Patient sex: F
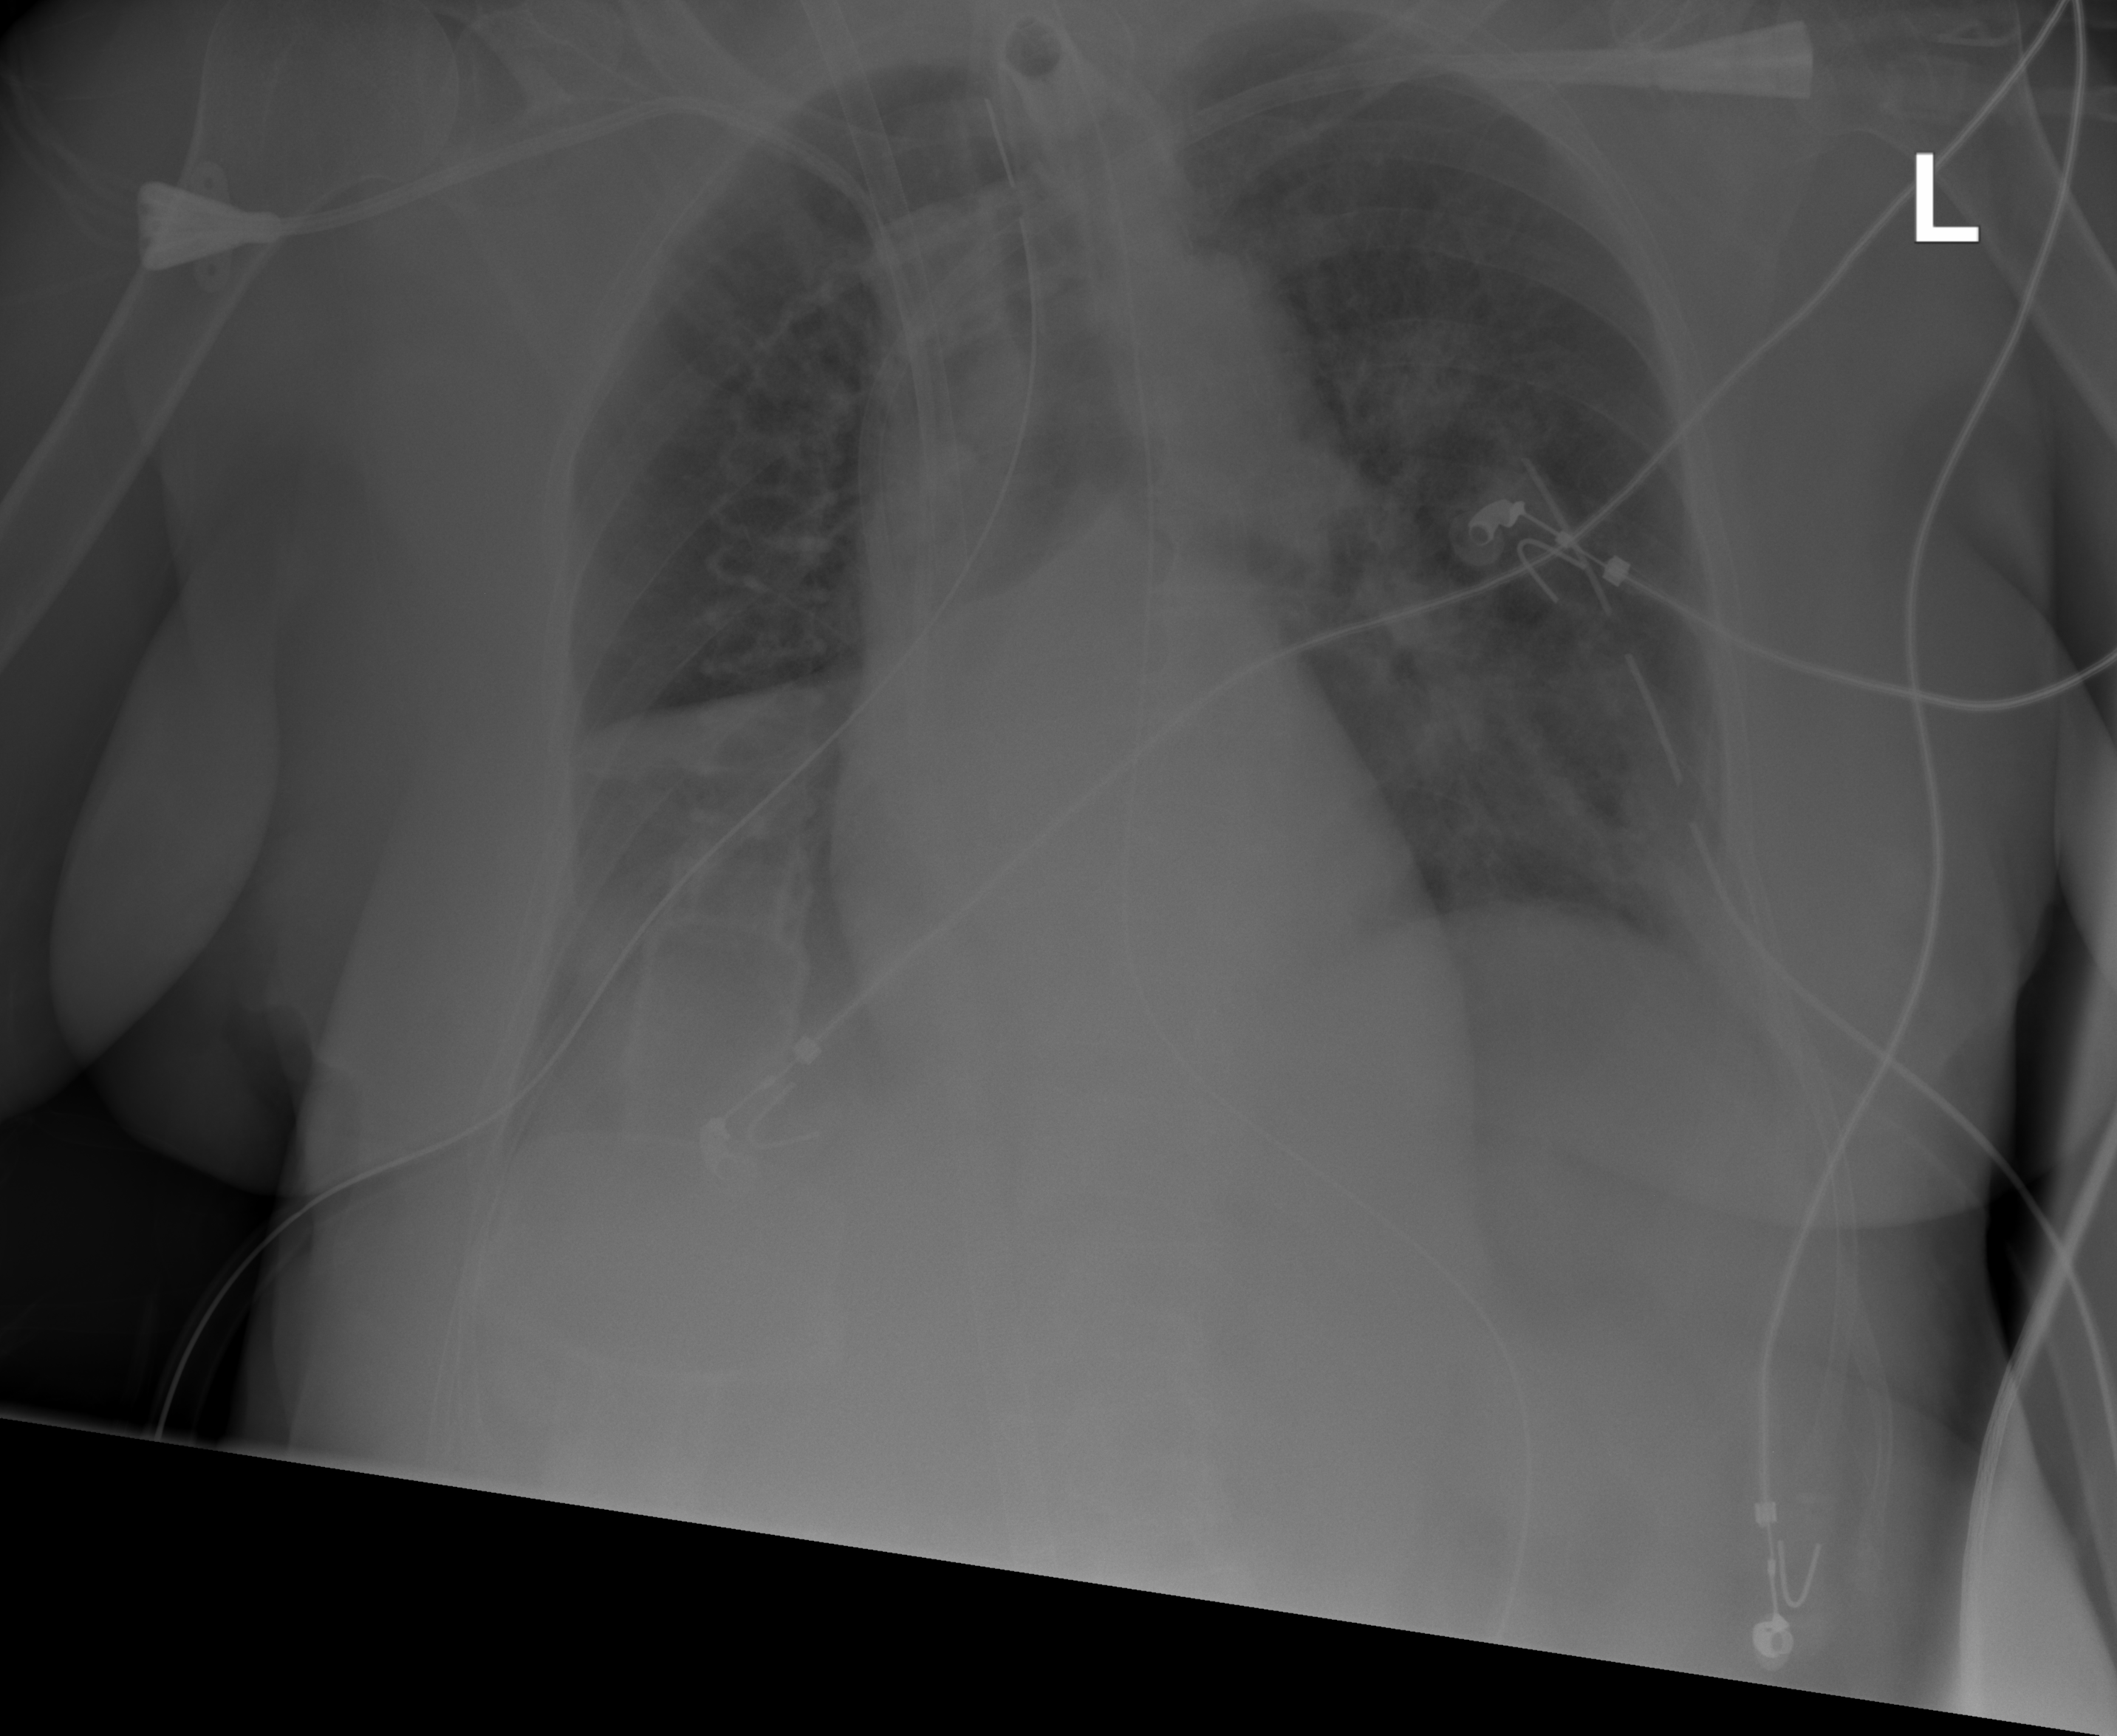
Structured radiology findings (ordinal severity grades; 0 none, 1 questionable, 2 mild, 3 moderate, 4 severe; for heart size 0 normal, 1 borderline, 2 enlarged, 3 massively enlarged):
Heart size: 1
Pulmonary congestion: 2
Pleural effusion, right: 2
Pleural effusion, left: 1
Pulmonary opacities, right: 2
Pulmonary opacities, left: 2
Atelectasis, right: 3
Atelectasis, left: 2